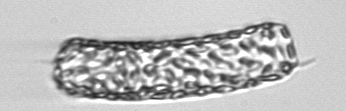
Label: Guinardia_striata